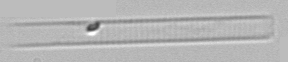
Label: Dactyliosolen_blavyanus